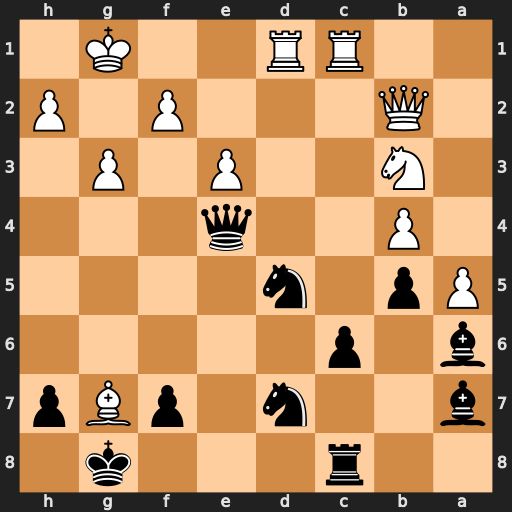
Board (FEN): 2r3k1/b2n1pBp/b1p5/Pp1n4/1P2q3/1N2P1P1/1Q3P1P/2RR2K1
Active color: b
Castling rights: -
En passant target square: -
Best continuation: Nxe3 fxe3 Bxe3+